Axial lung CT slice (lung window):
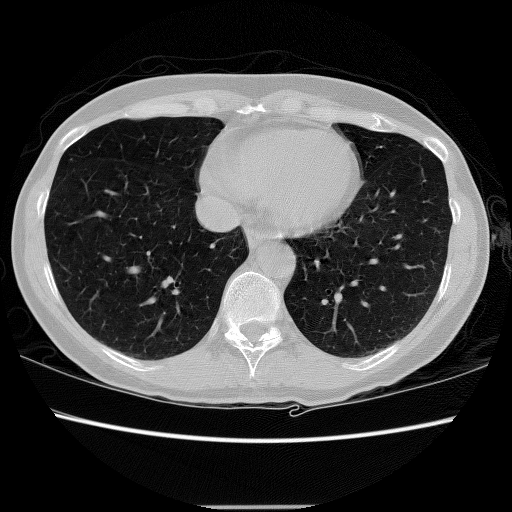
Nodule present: no